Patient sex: F
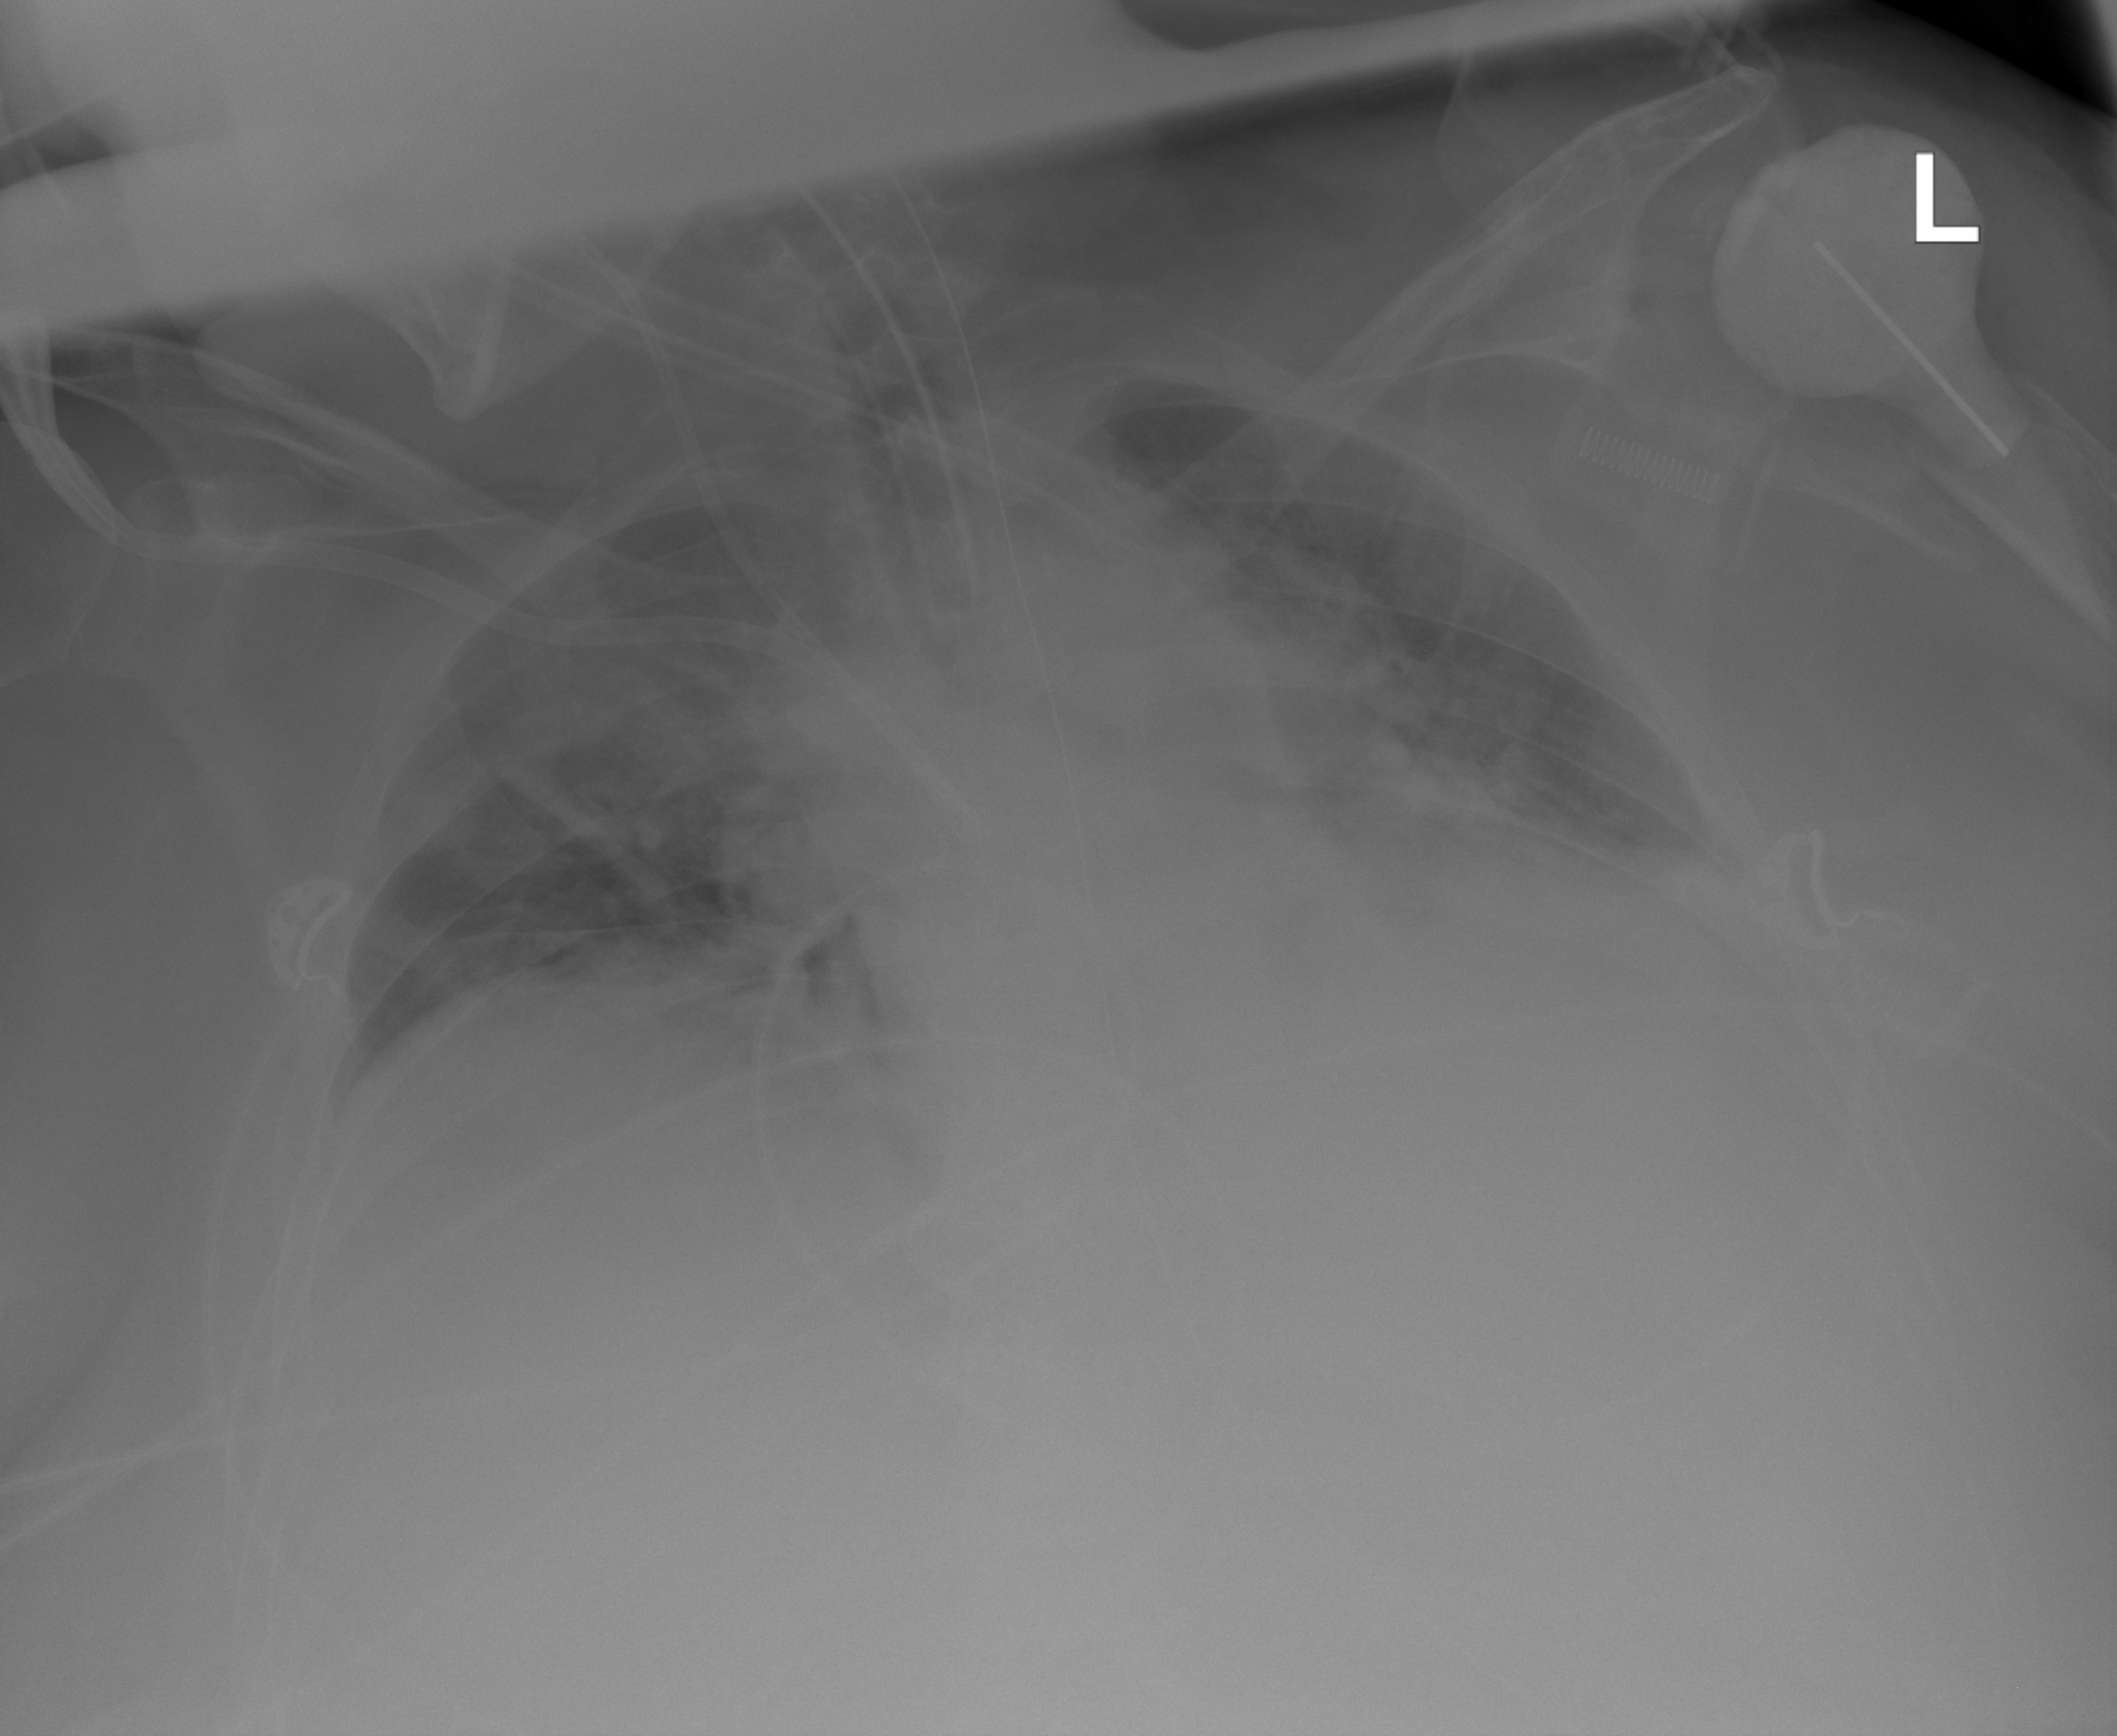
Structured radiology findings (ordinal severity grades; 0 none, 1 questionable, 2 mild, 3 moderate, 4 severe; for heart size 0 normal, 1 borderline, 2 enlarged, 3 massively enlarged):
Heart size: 0
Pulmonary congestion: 0
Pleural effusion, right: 1
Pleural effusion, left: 2
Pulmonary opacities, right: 1
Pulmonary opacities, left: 2
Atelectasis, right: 2
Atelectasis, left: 2